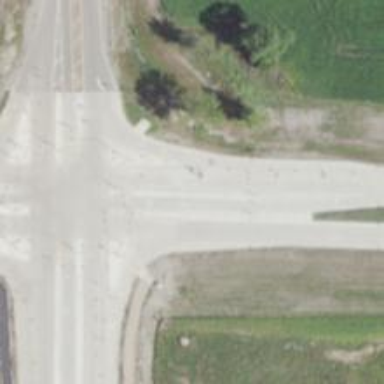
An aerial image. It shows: Marked crossing on the road.